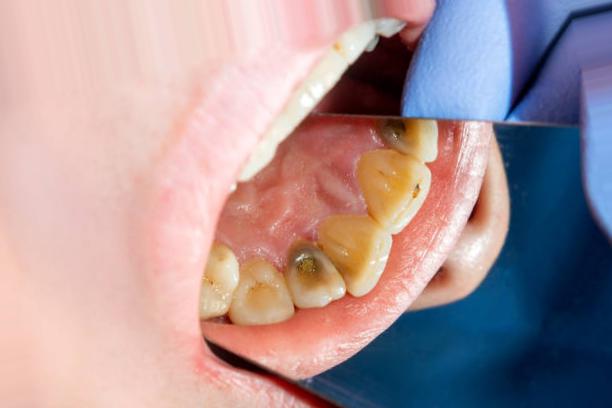
Condition: Tooth Discoloration